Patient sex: F
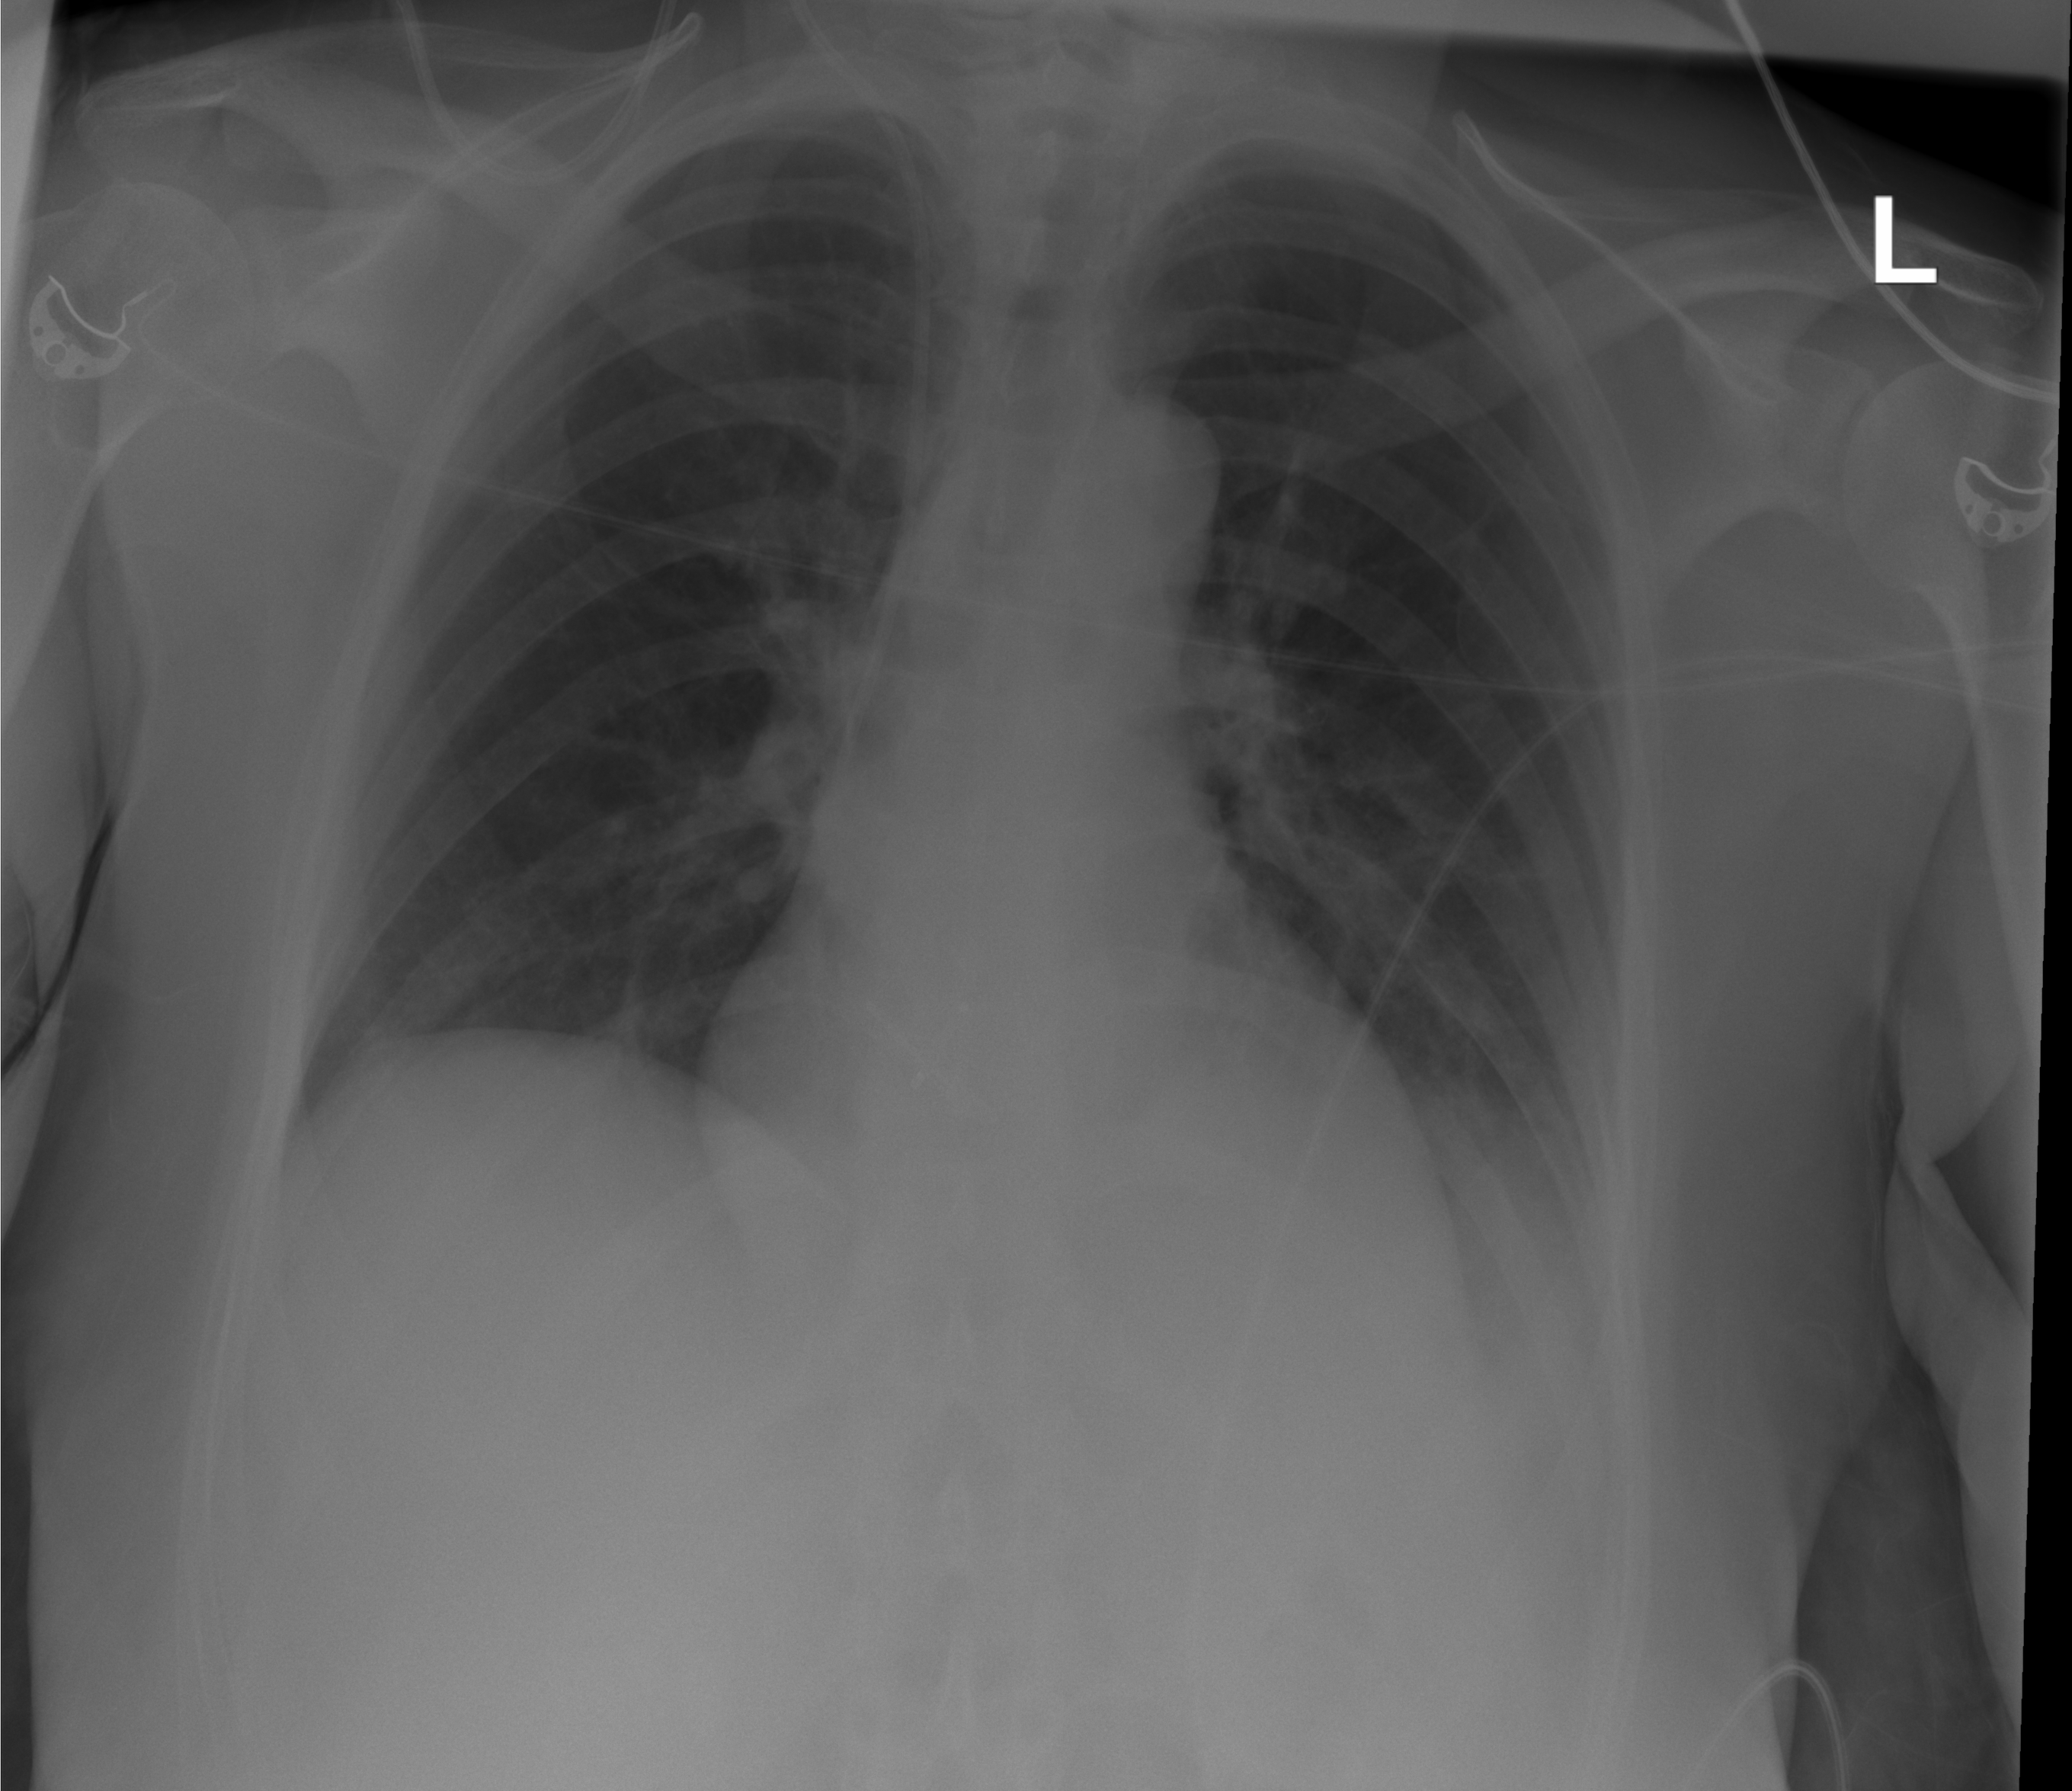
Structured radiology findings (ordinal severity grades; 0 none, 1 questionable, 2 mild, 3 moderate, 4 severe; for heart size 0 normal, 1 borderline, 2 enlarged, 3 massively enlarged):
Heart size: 0
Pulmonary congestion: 0
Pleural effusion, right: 0
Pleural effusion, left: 2
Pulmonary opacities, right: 0
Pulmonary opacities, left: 0
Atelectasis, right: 0
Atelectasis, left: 0